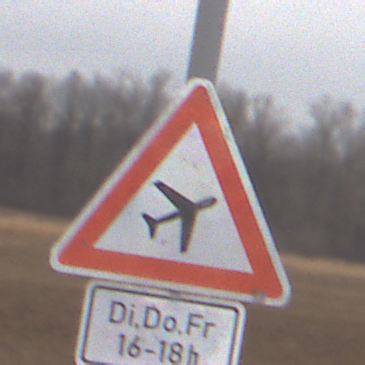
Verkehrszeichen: FlugbetriebLinks
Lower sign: ZeitangabenMitBeschraenkungAufWochentage3
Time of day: Midday
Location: Outdoor (RoadRail)
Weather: Overcast
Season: NotSpecified
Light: Natural